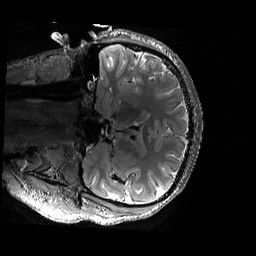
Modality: T2w
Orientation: coronal
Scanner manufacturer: siemens
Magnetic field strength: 3 T
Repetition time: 3.2 s
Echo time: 0.428 s